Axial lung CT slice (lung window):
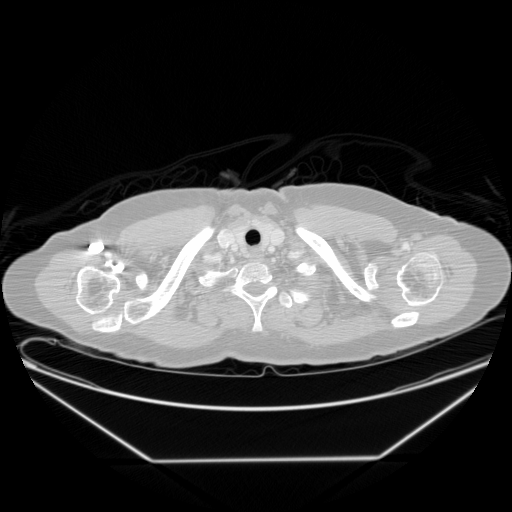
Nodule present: no